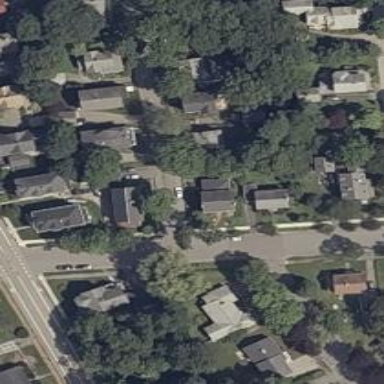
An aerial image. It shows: Residential road with asphalt surface. Sidewalk is present on the left side.